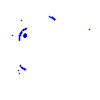
Particle: kaon